Question:
i want to update the grand total amount when the edittext value inside list become changed.I have tried several events including onfocuschanged listener and textchange listener.But not full filling my needs.i don't need codes but if anyone can advice me with any logic then it will be helpfull.thank you
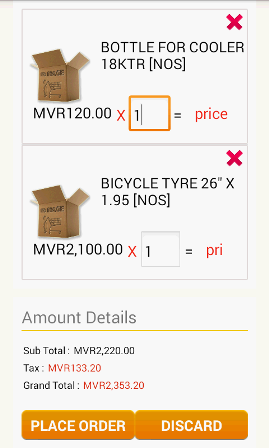
Answer: You need only to fulfill you requirement, I have developed such app in which I am serving the same functionality.
# Steps :
- - -
# Adapter code :
'''
@Override
public void onTextChanged(CharSequence s, int start, int before,
int count) {
// TODO Auto-generated method stub
}
@Override
public void beforeTextChanged(CharSequence s, int start, int count,
int after) {
// TODO Auto-generated method stub
}
@Override
public void afterTextChanged(Editable s) {
int pos = editQtyTag.position;
if (!s.toString().trim().equals("")) {
data.get(pos).setQuantiy(Integer.parseInt(s.toString()));
if (mListener instanceof Activity) {
((Activity) mListener).setReturnValue(
setAmt());
}
}
}
public float setAmt() {
float total = 0;
// iterate through the list and calculate the total amount
return total;
}
'''
# Activity Code :
'''
public void setReturnValue(float amt) {
mTxtAmt.setText(amt+"");
}
'''
Hope it will help you. :)